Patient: sex F, age 69
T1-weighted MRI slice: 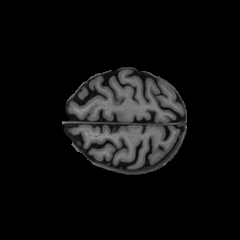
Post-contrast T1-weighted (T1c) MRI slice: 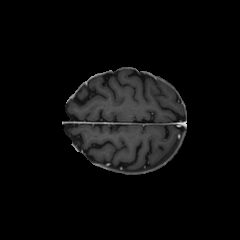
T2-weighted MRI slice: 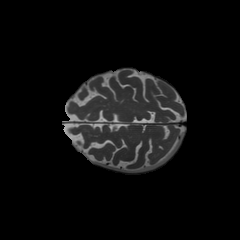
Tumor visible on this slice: no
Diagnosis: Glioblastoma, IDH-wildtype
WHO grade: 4